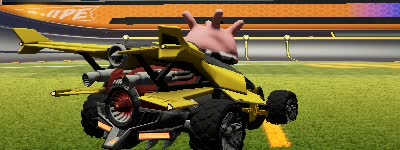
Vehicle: aftershock